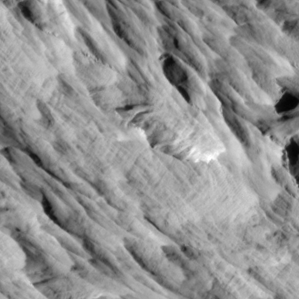
Label: non_frost